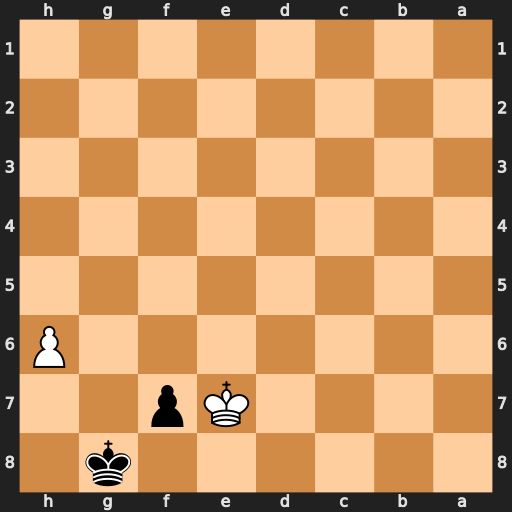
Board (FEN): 6k1/4Kp2/7P/8/8/8/8/8
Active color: b
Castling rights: -
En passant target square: -
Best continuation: f5 Kd6 f4 Kd5 f3